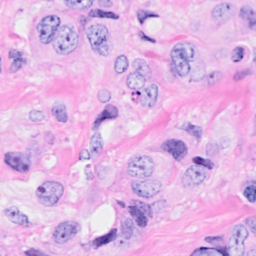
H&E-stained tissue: Breast